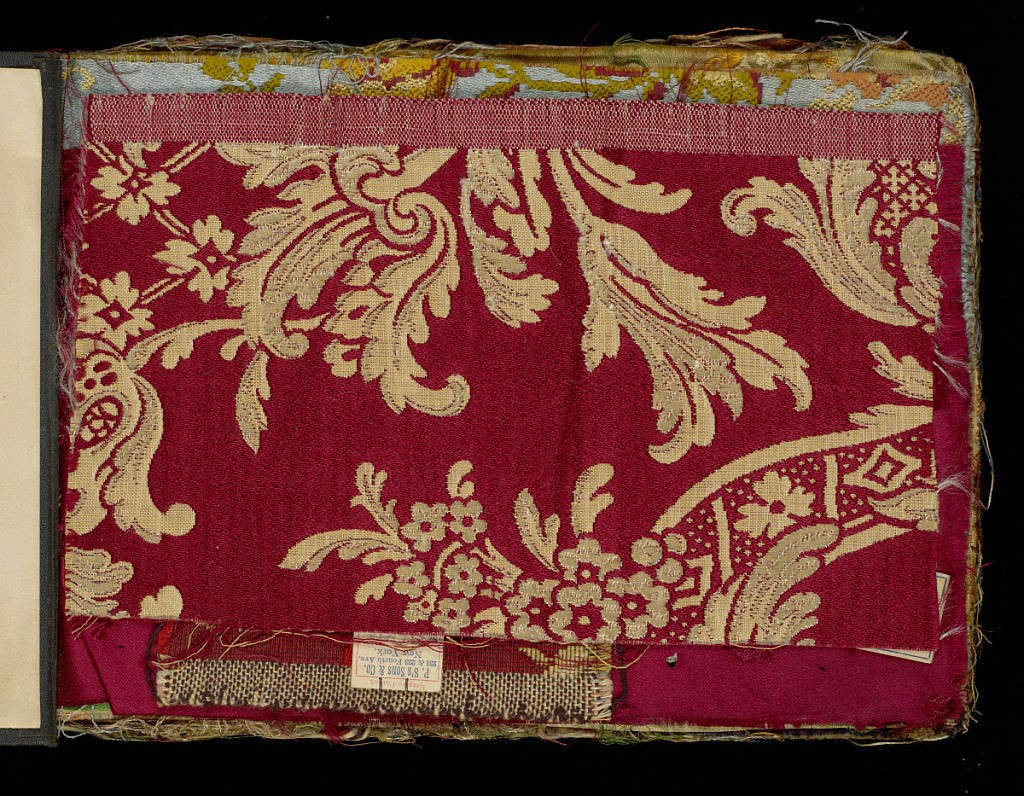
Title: Manufacturer's sample book
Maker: Peter Schneider's Sons & Company, Inc., New York, NY, USA
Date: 1890–99
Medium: wool, silk Technique: woven
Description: Swatch book of upholstery fabrics used by William Morlang, owner of a furniture and decor shop in the Bronx, New York. Probably used between 1890 and 1895.